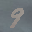
Label: 9